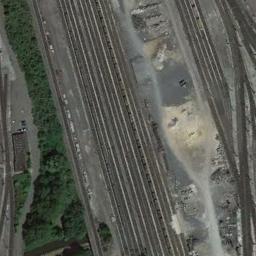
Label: railway